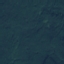
Land use / land cover: Forest